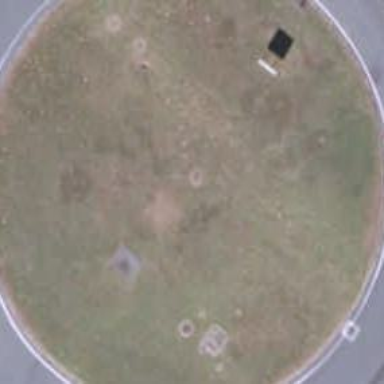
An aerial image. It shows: Residential road with asphalt surface leading to roundabout.